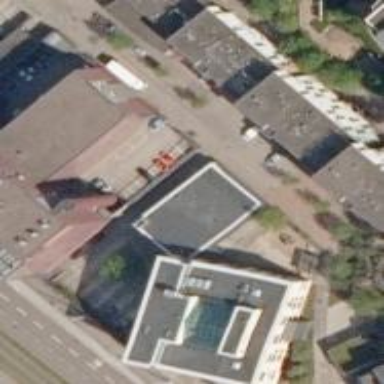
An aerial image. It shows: Kindergarten.